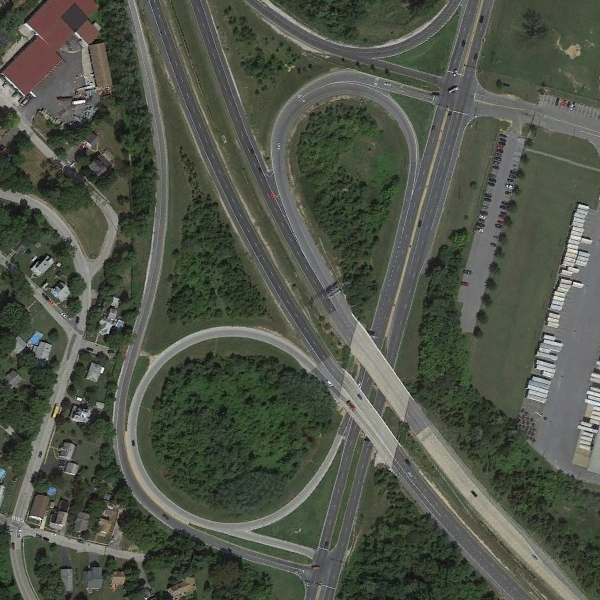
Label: Viaduct